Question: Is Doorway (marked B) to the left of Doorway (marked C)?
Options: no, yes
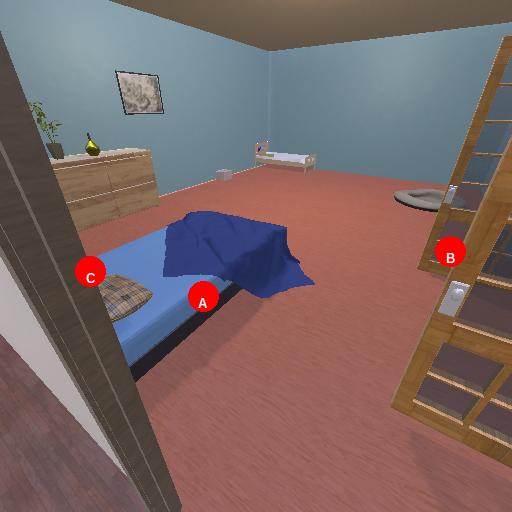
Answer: no